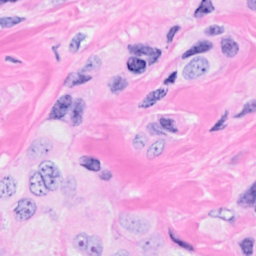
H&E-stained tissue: Breast